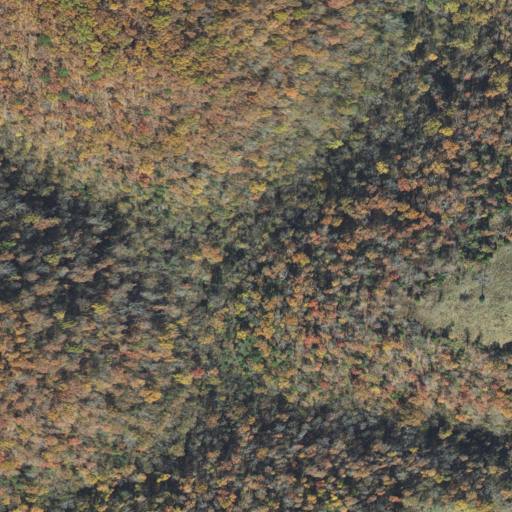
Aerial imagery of valley in Arkansas named Woody Hollow containing deciduous forest and pasture